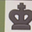
Piece: bK